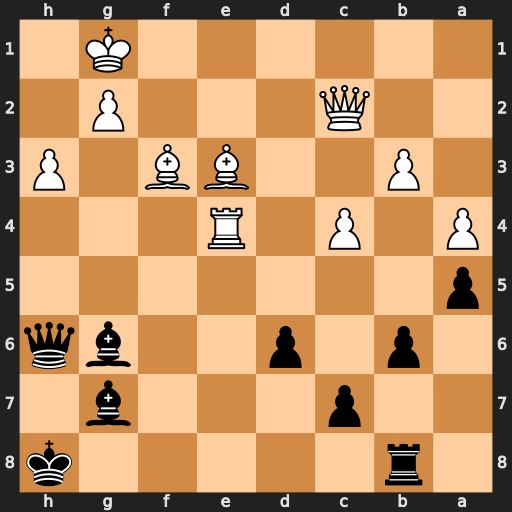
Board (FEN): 1r5k/2p3b1/1p1p2bq/p7/P1P1R3/1P2BB1P/2Q3P1/6K1
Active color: b
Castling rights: -
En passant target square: -
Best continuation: Qxe3+ Rxe3 Bxc2